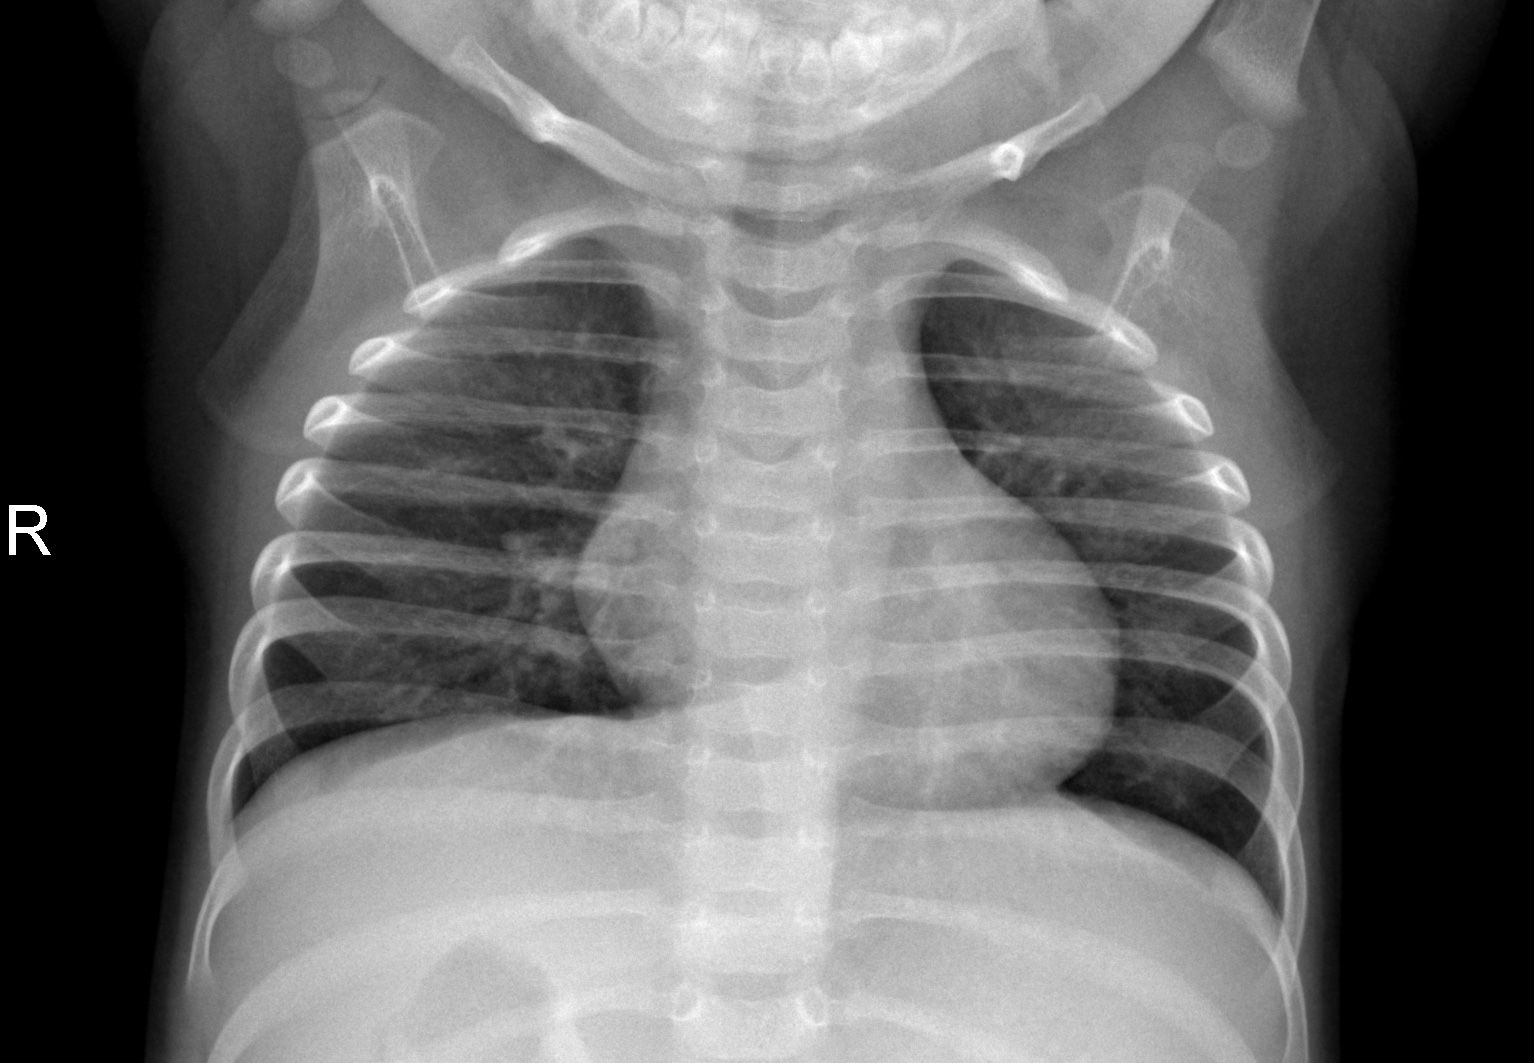
Diagnosis: NORMAL